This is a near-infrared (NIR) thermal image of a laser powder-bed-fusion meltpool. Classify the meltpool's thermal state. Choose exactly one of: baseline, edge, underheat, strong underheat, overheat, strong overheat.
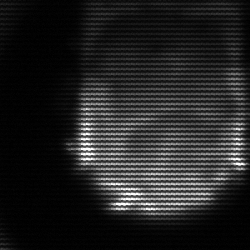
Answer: edge